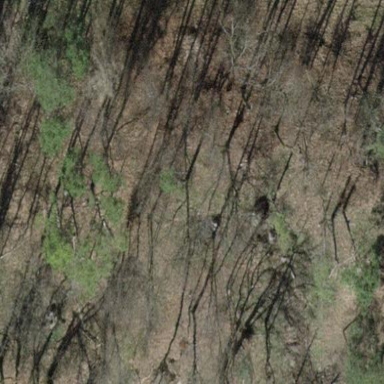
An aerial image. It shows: Mixed leaf-type forest area.